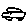
Label: car